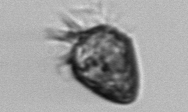
Label: Ciliophora